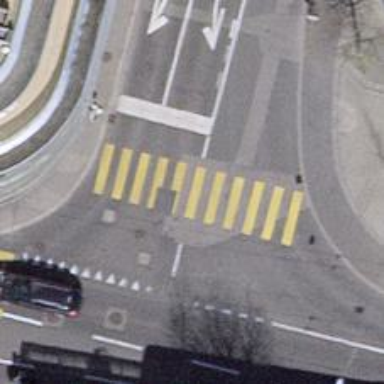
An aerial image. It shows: Road crossing with traffic signals.